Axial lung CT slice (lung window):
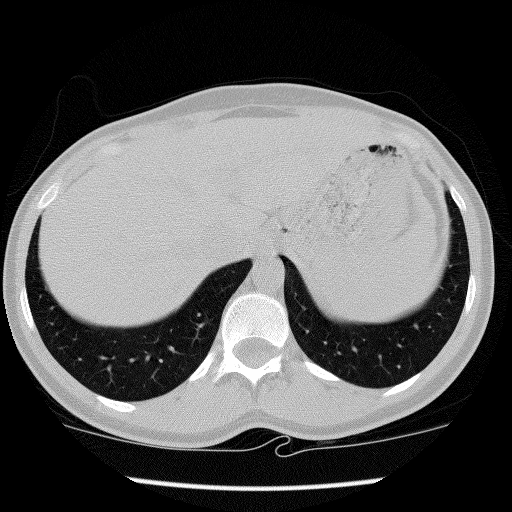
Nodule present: no